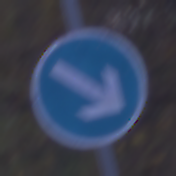
Verkehrszeichen: VorgeschriebeneVorbeifahrtRechts
Umgebung: Outdoor, Suburban
Tageszeit: Night
Wetter: PartlyCloudy
Licht: Artificial
Jahreszeit: NotSpecified
Kontrast: LowContrast